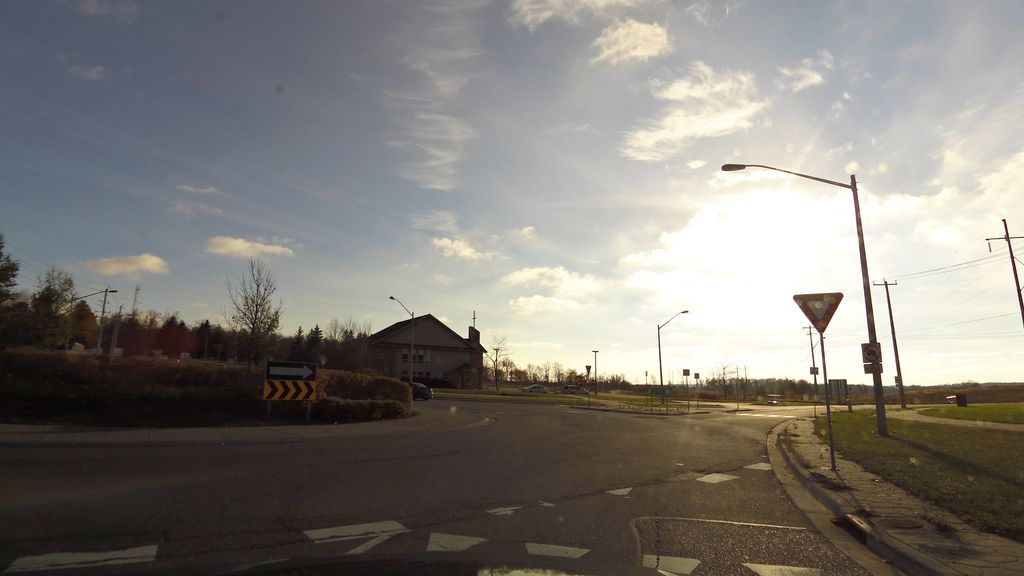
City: kitchener-waterloo